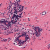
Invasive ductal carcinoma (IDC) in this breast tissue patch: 0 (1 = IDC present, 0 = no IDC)